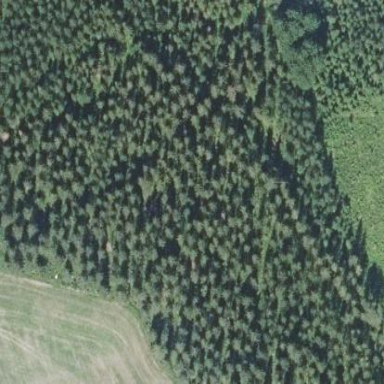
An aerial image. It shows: Forest area.